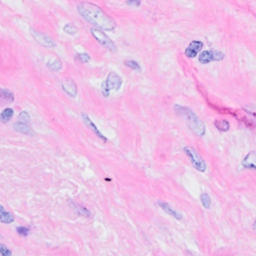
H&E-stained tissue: Breast